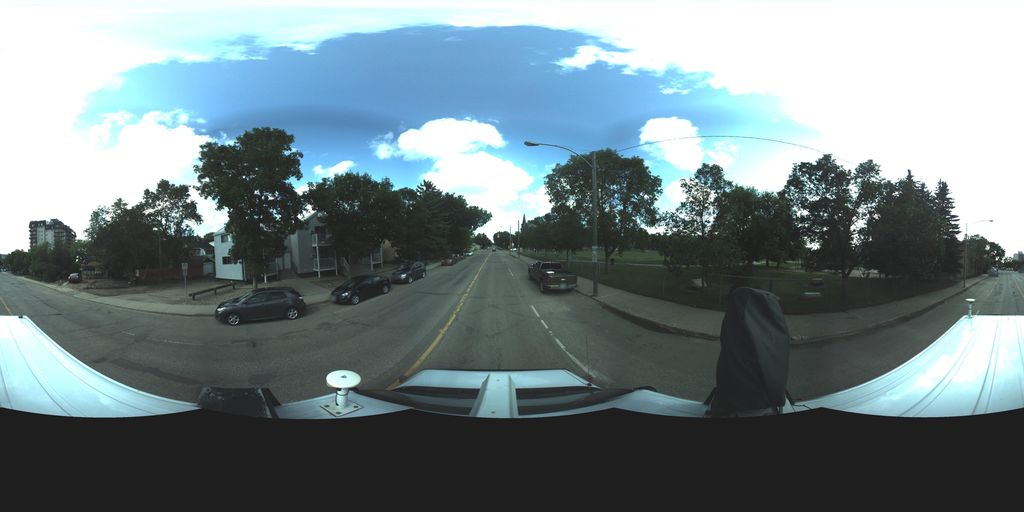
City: saskatoon